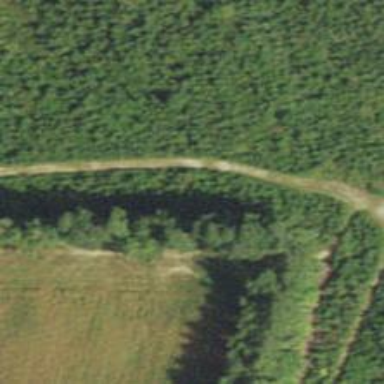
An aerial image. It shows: Track road.